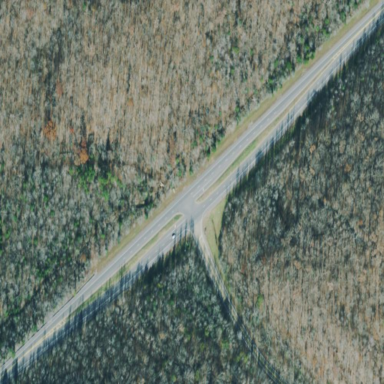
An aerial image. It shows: Trunk highway.